Question:
The question is regarding the top bar chart.
I used Trellis tab in Properties to divide among AL and NL. As you can see, the values of the team that belong to the other league were filtered, and yet there still is an empty space allotted for the filtered columns. How to I remove the filtered columns, and display only the categories that are relevant?
So basically I do not want any empty spaces for each AL and NL chart.
Thank you
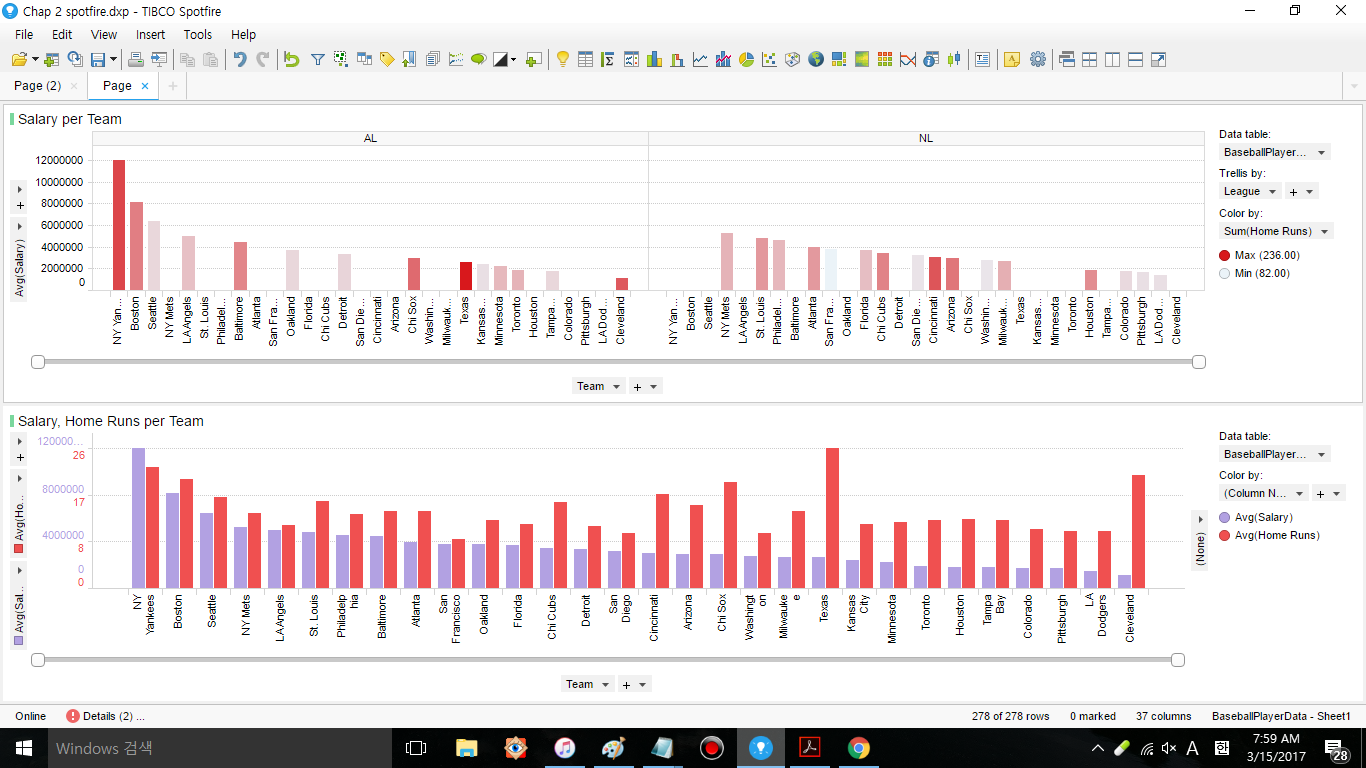
Answer: This is how Trellis works. If you want them completely separated create two separate bar charts and limit the data using expressions, or apply a custom filtering scheme. The first option is the simplest and is my preferred method.
- - '[leagueColumn] = 'AL'''if([leagueColumn] = 'AL', TRUE, FALSE)'
Do this for the other chart, using 'NL' as well.